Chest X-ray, PA view. Patient: 57 years old, sex M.
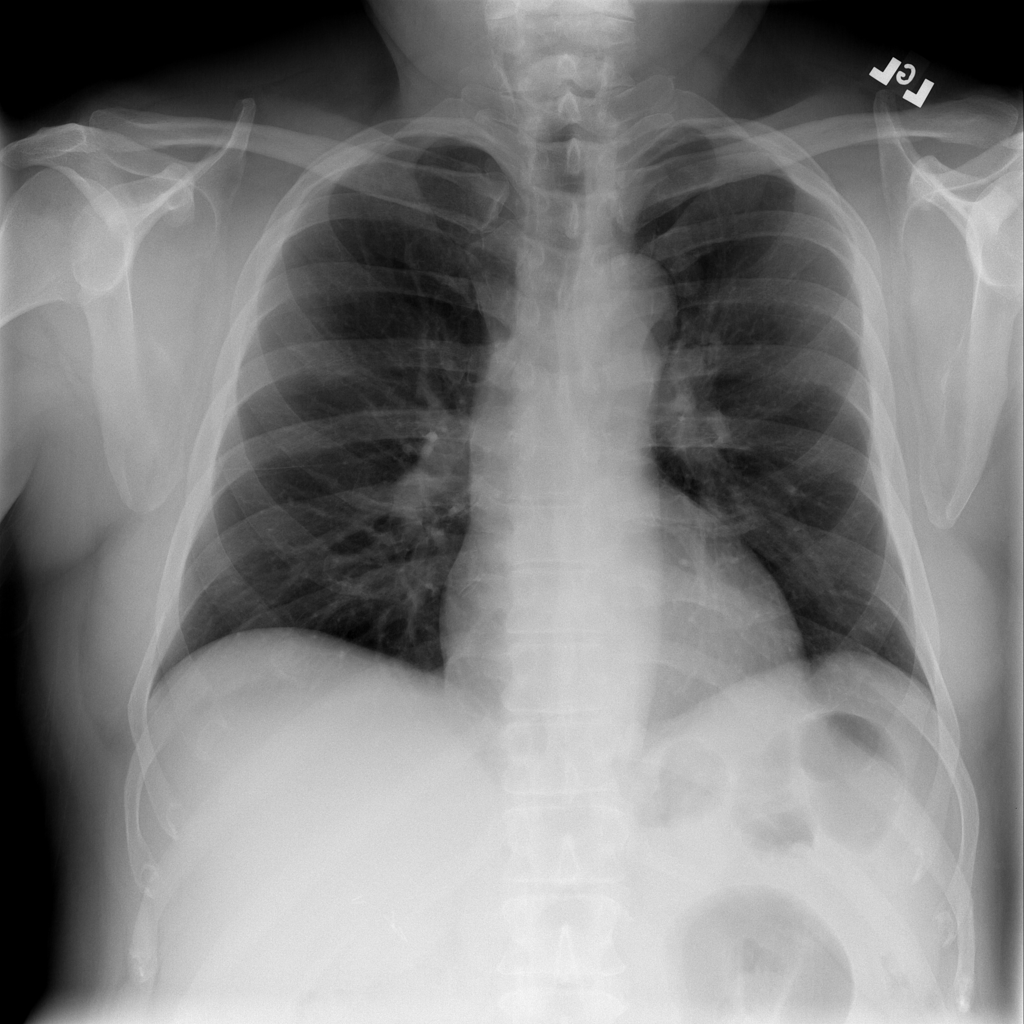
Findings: No Finding